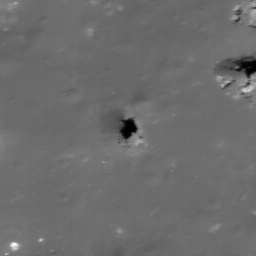
Pit: Jackson 1a
Host crater: Jackson
Host type: impact_melt
Lunar coordinates: latitude 22.421, longitude 196.287